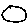
Label: moon